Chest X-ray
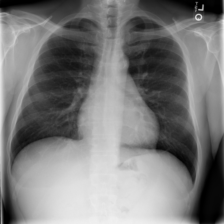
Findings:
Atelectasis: negative
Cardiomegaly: negative
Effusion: negative
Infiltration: negative
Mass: negative
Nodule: negative
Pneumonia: negative
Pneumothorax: negative
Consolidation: negative
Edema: negative
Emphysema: negative
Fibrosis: negative
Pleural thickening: negative
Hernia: negative